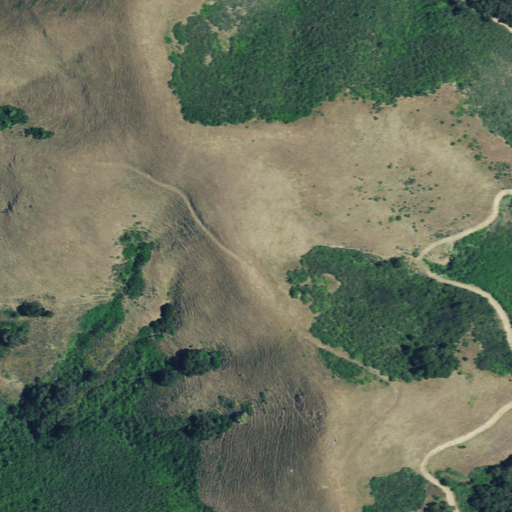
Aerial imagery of ridge(s) in California named Cherry Tree Ridge containing shrub, grassland, evergreen forest, and woody wetlands